Field crop: maize
Growth stage: 2
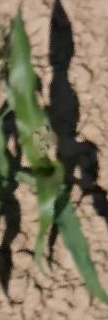
Species: maize